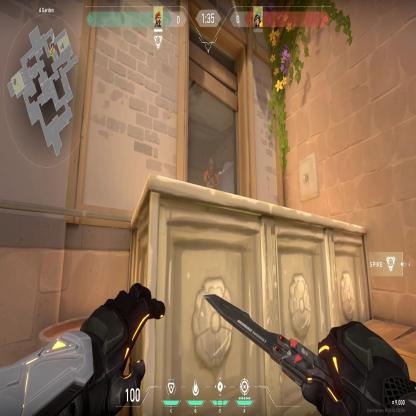
Label: enemy